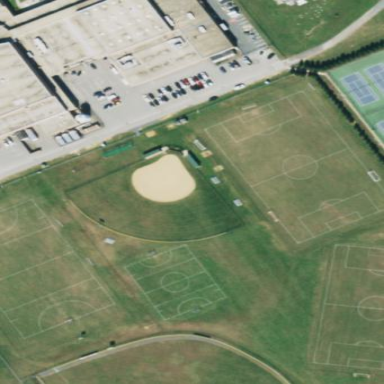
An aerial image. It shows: Baseball pitch for leisure land activities.